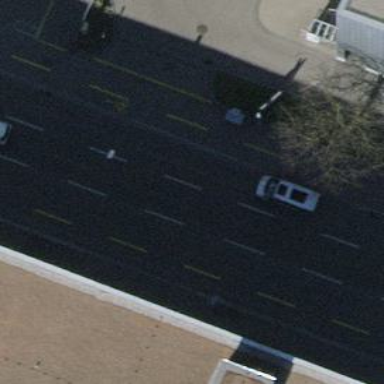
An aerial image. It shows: Primary highway with asphalt surface. There is separate sidewalk on the left side and designated cycle lane.